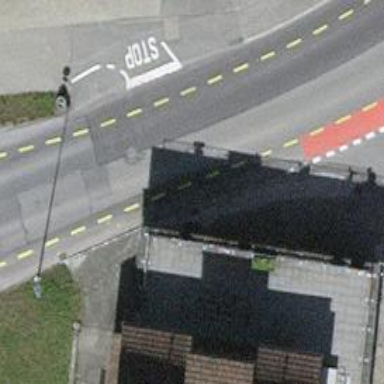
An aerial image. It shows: Tertiary road with asphalt surface.